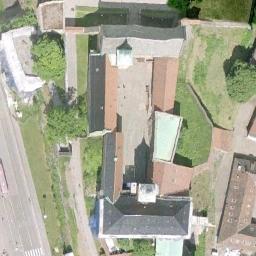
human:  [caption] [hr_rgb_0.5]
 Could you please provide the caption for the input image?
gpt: The palace on the lawn has some palaces of different colors .

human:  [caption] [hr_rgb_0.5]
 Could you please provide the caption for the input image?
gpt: There are some trees near the palace .

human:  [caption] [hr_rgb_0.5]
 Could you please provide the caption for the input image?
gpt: There are many round lawns near the palace .

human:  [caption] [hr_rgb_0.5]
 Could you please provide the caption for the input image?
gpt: There are some green lawns beside the palace .

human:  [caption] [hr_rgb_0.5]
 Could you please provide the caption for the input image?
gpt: The palace is on the grass next to some buildings .